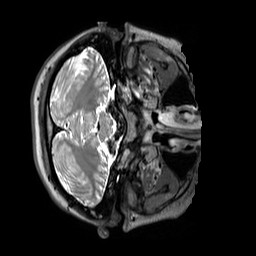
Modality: T2w
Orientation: axial
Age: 11
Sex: female
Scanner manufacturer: siemens
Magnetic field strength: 3 T
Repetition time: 3.2 s
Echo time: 0.408 s